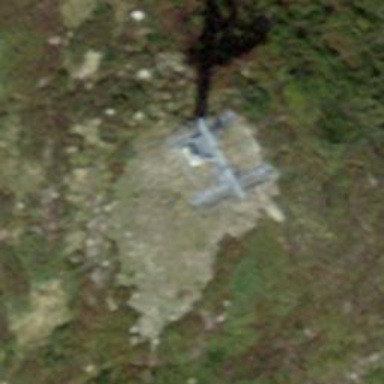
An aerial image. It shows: Pylon for aerialway.